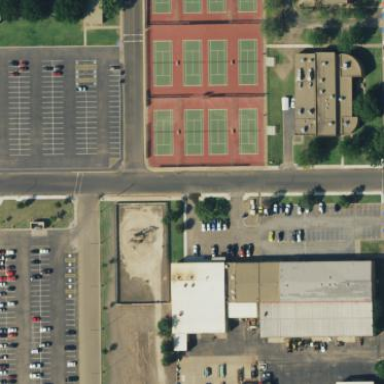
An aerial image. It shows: Tennis court in leisure pitch.